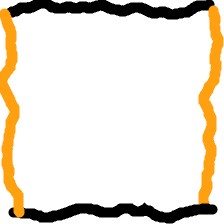
Shape: square